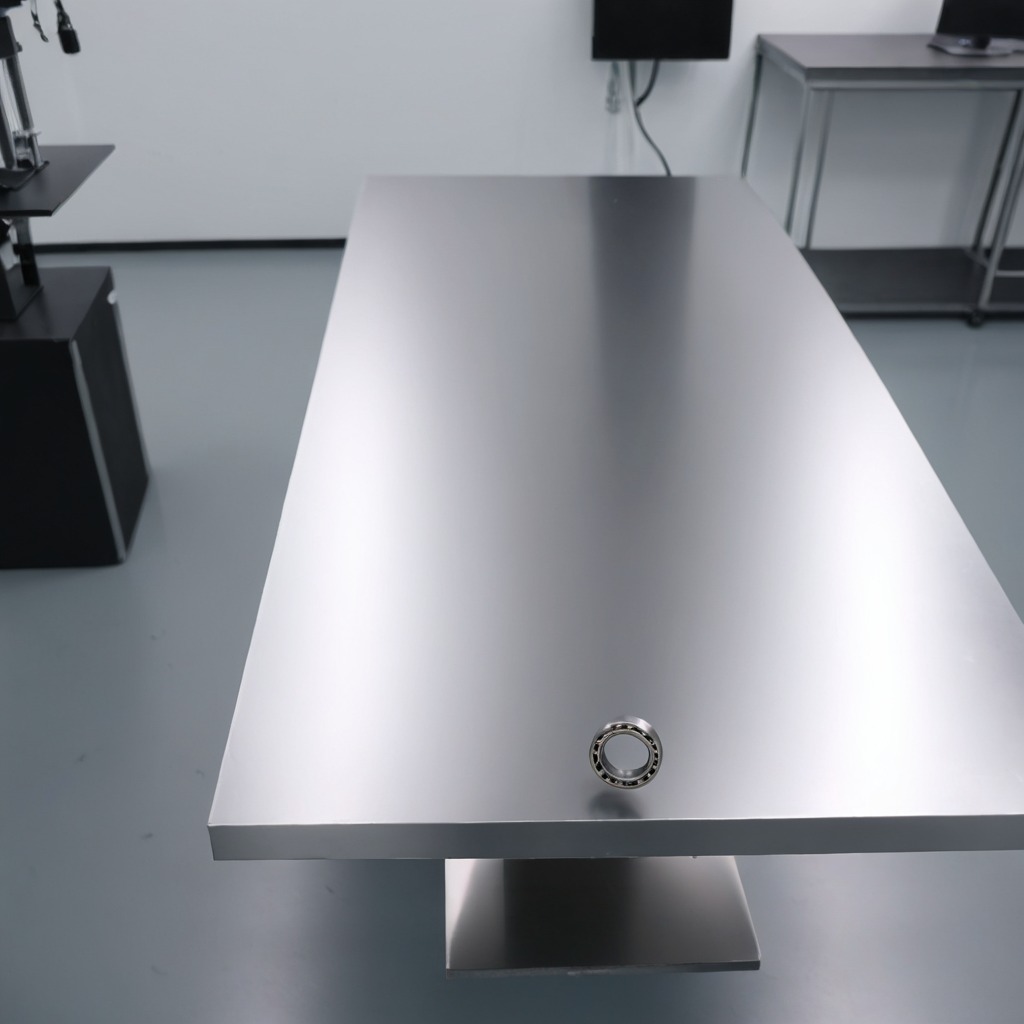
A metal ball bearing is lying on the stainless steel table in a high-end prototyping lab.